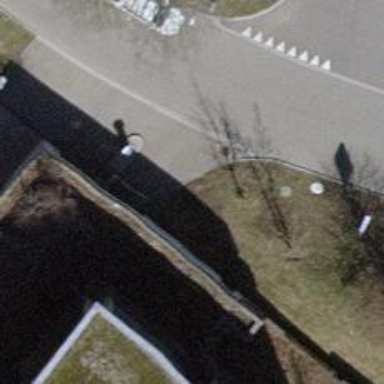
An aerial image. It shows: Parking entrance.